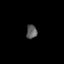
Tissue: prostate
Cell type: Epithelial cells
Senescence score: 0.3262
Nuclear area (px): 144
Mean DAPI intensity: 93.069